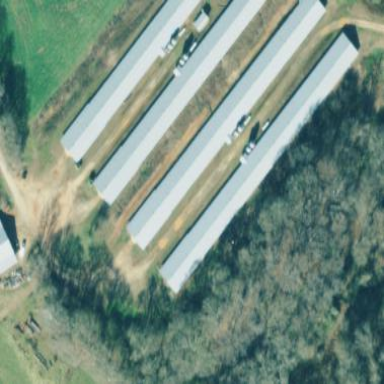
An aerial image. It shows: Farm auxiliary building.